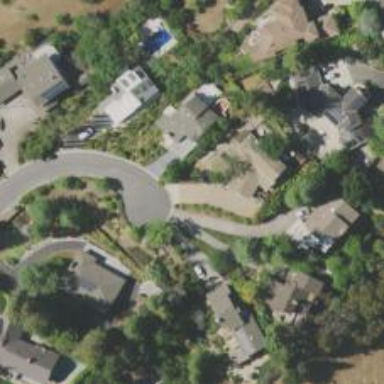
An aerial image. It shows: Driveway.